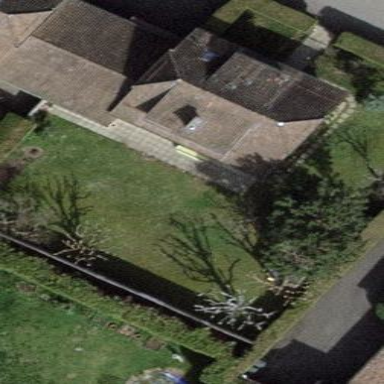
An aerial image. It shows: Garden enclosed by fence.